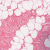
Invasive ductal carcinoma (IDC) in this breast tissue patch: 0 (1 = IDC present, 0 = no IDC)